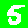
Digit: 5